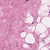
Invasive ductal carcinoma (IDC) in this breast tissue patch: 0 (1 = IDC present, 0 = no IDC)